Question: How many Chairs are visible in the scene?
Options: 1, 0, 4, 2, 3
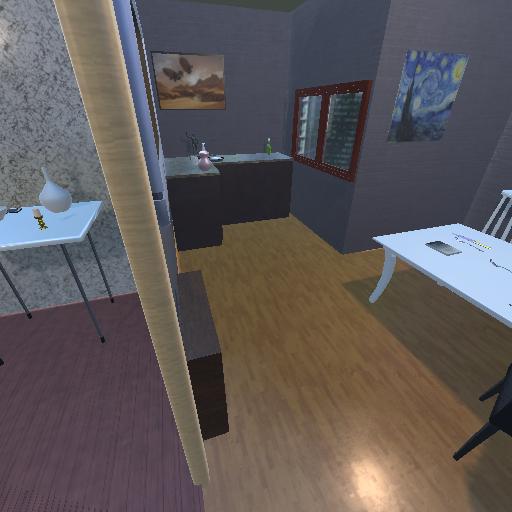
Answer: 1